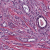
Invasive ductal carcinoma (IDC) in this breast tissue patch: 1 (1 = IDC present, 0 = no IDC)